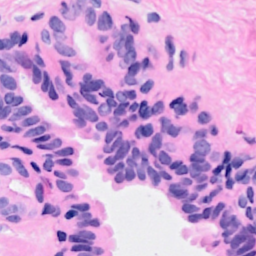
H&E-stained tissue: Breast